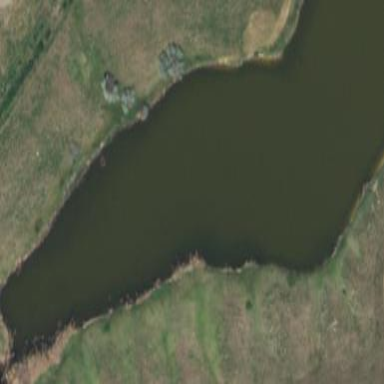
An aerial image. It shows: Reservoir.